Question: Windows Store (Windows 8.1) ListView scroll thumb hides in touch mode. It moves past screen area. This bug is reproducible on large amount of items in the list view.

'''
<Grid >
<ListView x:Name="ListView"/>
</Grid>
private void OnLoaded(object sender, RoutedEventArgs routedEventArgs)
{
List<int> data = new List<int>();
for(int i = 0; i < 1000; i++)
{
data.Add(i);
}
this.ListView.ItemsSource = data;
}
'''
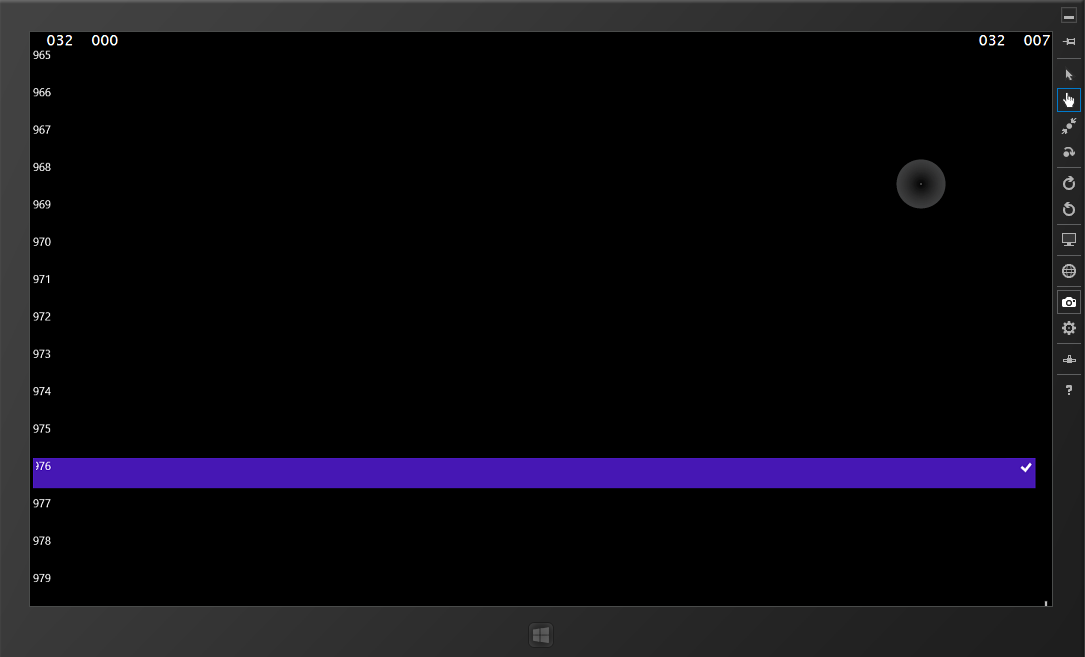
Answer: I could reproduce the bug and it has nothing to do with the ListView.
It's related to the ScrollBar implementation. The position of the "VerticalPanningRoot" (which is the name of the relevant element in the template of the ScrollBar) seems to be miscalculated.
I did not have available a touch device to test with, so I can't be sure it's not a simulator only bug. I will test with a device and get back after I do. Otherwise it's a bug in the ScrollBar.